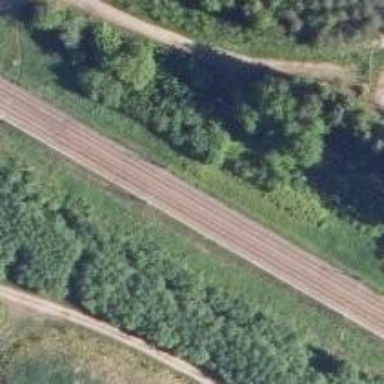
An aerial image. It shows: Railway signal with catenary mast.